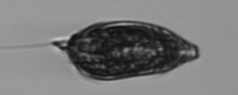
Label: Prorocentrum_micans